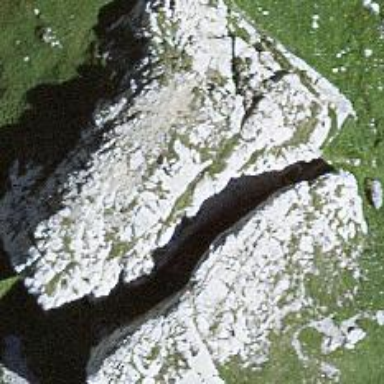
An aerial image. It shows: Natural rock formation.